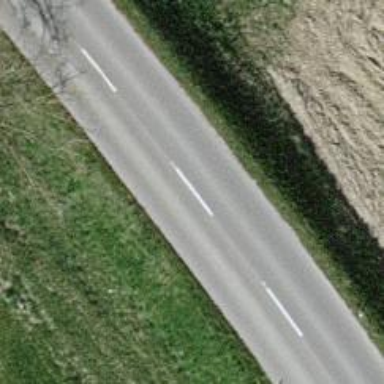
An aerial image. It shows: Tertiary road on asphalt surface on bridge.